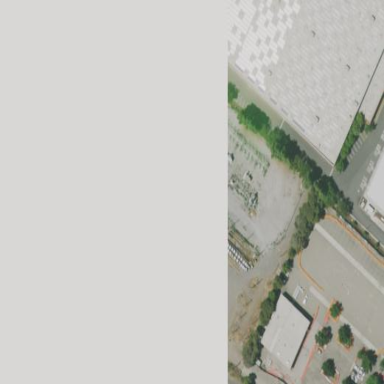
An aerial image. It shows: Power substation.